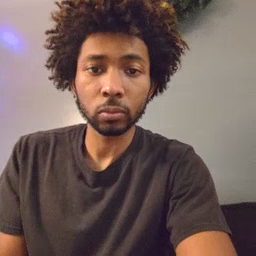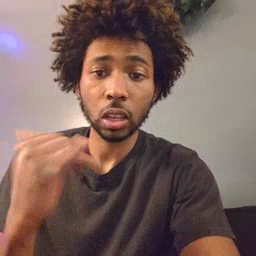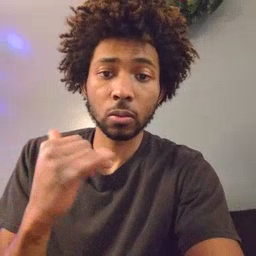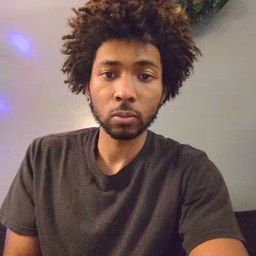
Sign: yellow